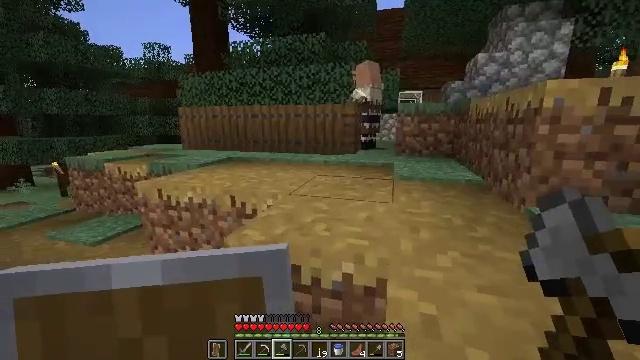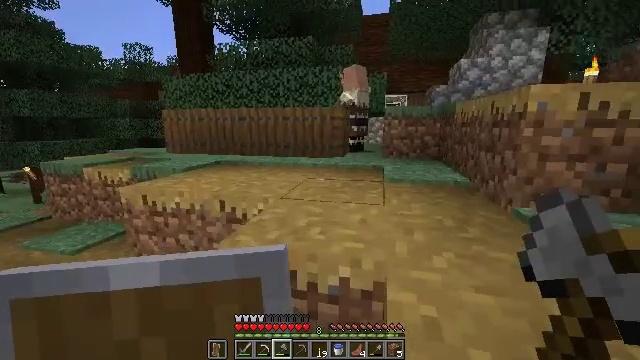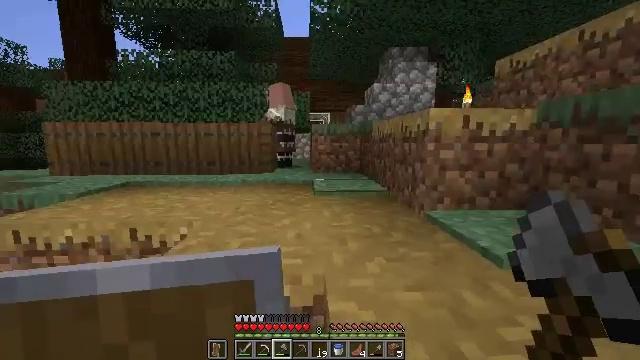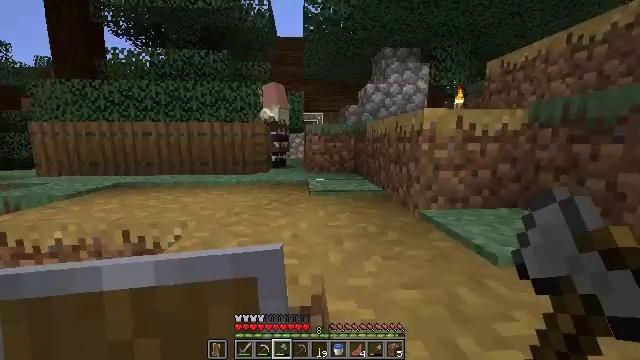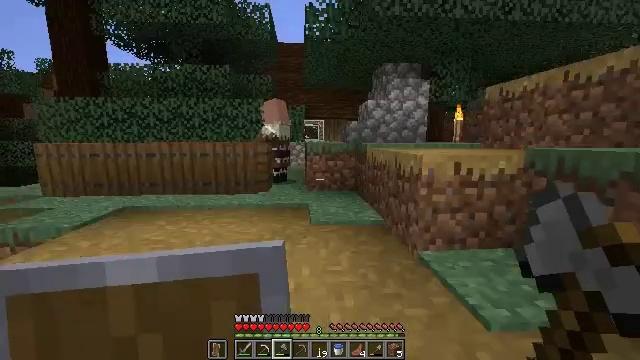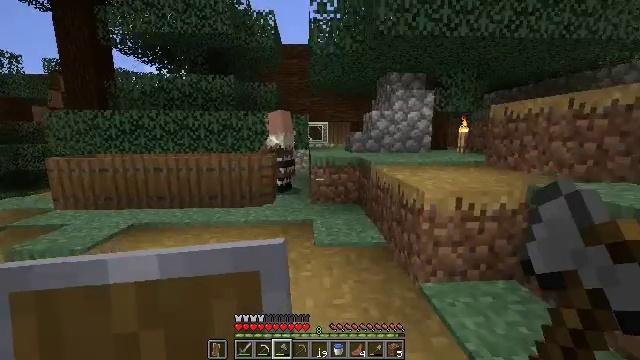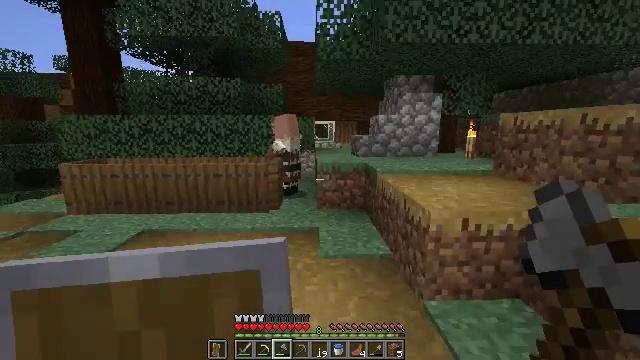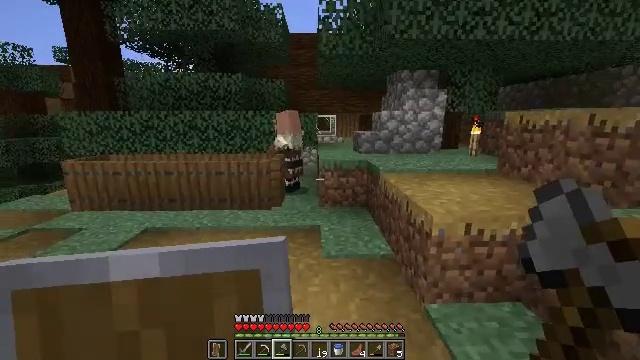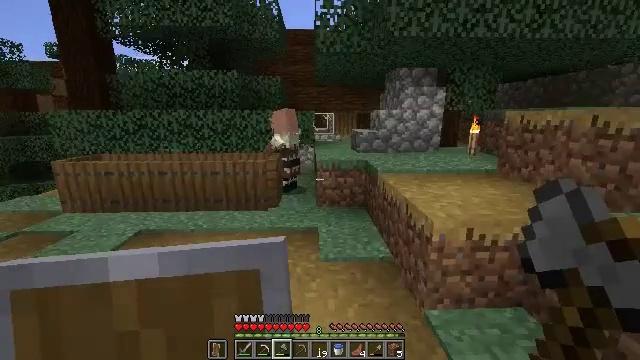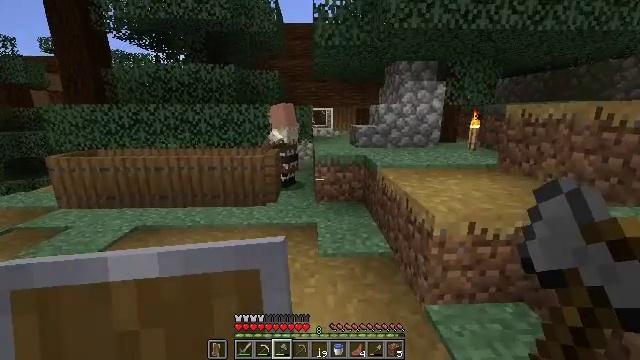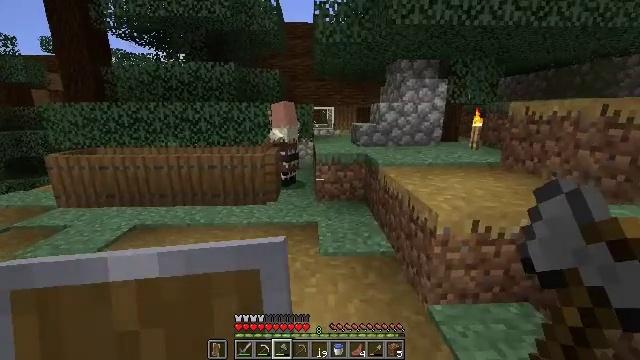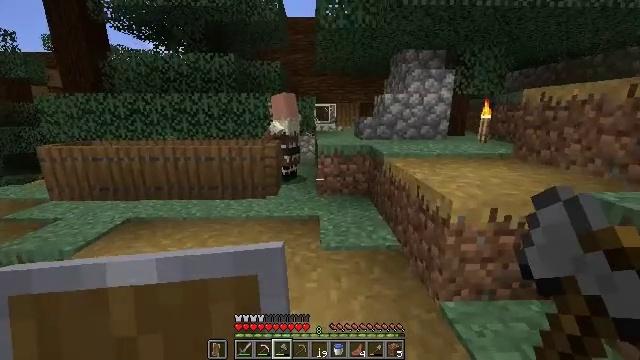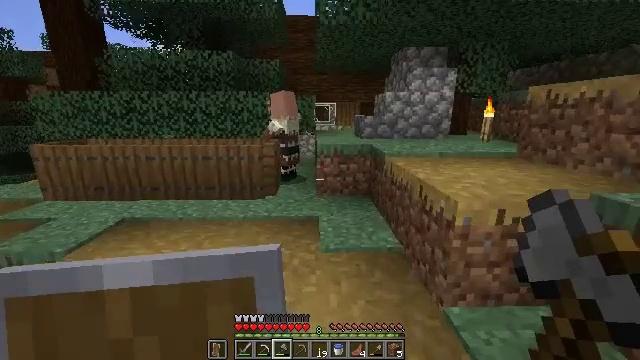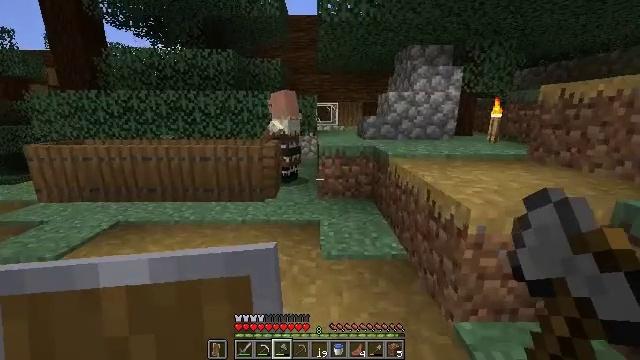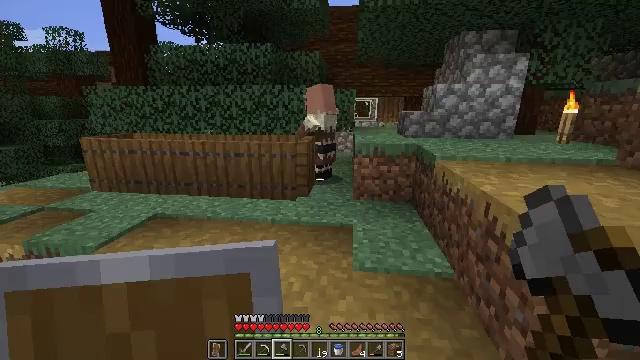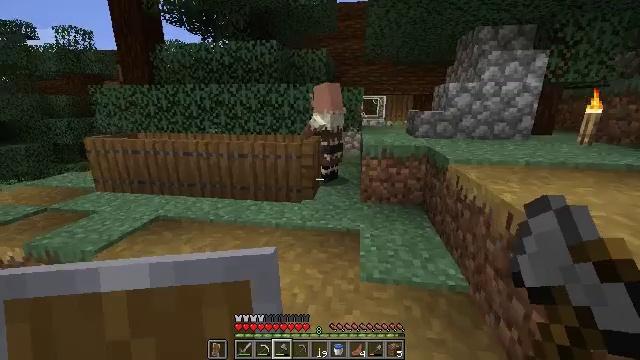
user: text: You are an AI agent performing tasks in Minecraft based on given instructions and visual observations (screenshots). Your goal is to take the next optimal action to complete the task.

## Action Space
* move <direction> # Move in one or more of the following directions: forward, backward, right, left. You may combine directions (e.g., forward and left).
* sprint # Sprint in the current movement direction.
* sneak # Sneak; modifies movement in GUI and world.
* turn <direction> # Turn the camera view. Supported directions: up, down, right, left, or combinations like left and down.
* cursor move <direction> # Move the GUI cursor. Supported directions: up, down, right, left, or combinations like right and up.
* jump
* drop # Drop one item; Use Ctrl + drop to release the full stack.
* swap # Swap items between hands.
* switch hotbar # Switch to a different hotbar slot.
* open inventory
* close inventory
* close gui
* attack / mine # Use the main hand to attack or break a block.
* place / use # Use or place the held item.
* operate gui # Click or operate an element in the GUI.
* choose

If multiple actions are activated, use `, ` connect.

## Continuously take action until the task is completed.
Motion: motion action
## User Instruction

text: Retrieve the spruce trapdoor by mining.
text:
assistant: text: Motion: move forward, turn right
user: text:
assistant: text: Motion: move forward, turn right and up
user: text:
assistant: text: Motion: move forward, turn right, jump
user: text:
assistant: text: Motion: move forward, jump
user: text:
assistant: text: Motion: move forward, turn down, jump
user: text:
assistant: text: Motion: move forward, turn left and down, jump
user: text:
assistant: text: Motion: move forward, turn down
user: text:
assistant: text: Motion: move forward
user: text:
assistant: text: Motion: move forward
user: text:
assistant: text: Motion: move forward
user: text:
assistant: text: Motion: move forward
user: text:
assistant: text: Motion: move forward
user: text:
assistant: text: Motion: move forward
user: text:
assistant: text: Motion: move forward, turn left
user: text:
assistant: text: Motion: move forward, turn left
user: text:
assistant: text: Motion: move forward, open inventory
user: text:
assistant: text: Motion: open inventory
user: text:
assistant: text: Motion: open inventory
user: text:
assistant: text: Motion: no_op
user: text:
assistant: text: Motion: no_op
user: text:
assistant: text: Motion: no_op
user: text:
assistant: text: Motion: no_op
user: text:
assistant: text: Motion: no_op
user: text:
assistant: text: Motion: move forward, turn left
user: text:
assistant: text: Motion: move forward, turn left
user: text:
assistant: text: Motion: move forward
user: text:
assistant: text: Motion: move forward and move right, turn left and down
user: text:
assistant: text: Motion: move forward and move right, turn left and down
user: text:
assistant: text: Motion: move forward and move right
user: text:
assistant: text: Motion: move forward